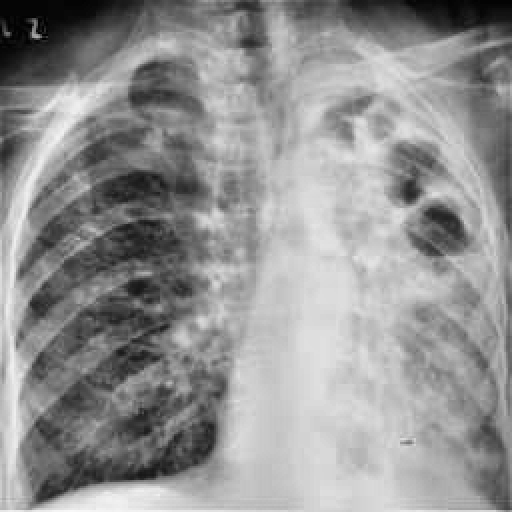
Finding: TUBERCULOSIS